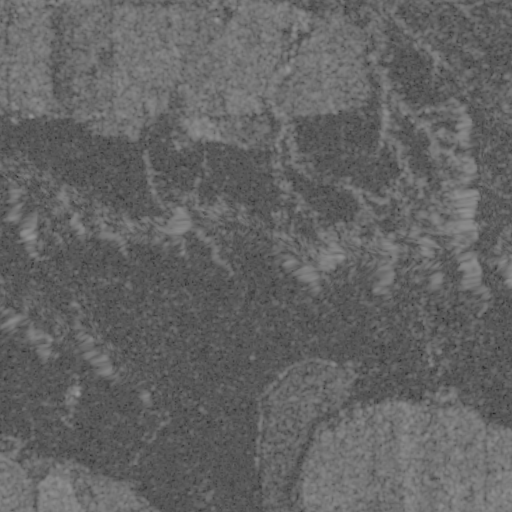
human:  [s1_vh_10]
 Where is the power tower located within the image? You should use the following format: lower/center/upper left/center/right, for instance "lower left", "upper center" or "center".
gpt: The power tower is located in the lower of the image.
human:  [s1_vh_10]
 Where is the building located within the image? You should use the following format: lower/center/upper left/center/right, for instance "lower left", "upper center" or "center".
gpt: There is no building in the image.

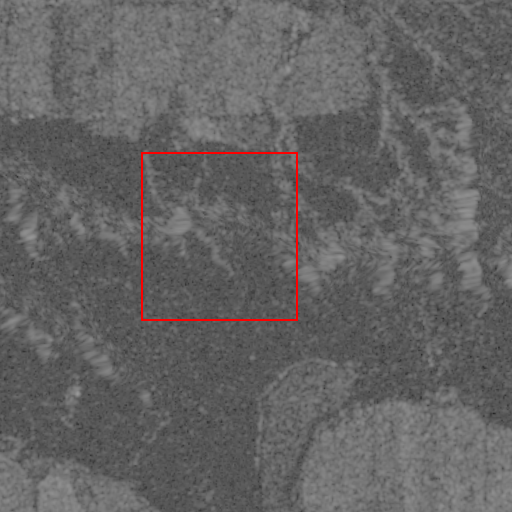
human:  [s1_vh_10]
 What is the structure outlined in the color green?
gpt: There is no green outline.
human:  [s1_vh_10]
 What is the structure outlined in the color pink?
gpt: There is no structure outlined in pink.